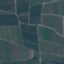
Land use / land cover class: PermanentCrop